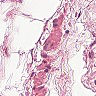
Metastatic tissue present: no